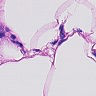
Metastatic tissue present: no